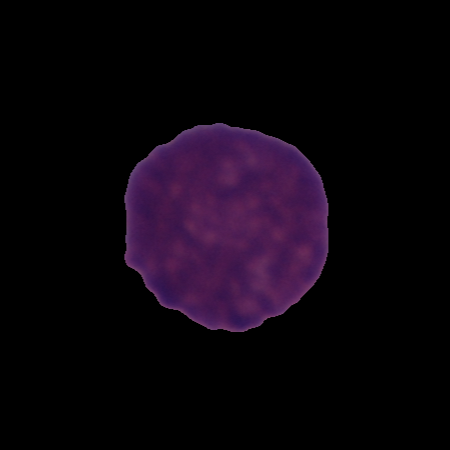
Label: healthy